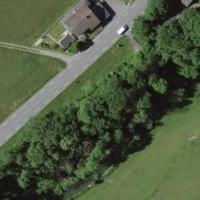
EUNIS habitat code: 25
Species observed at this site:
Fraxinus excelsior